Brain MRI, modality: ceT1
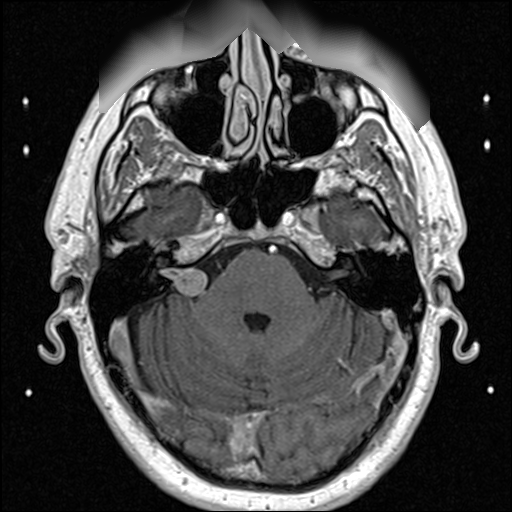